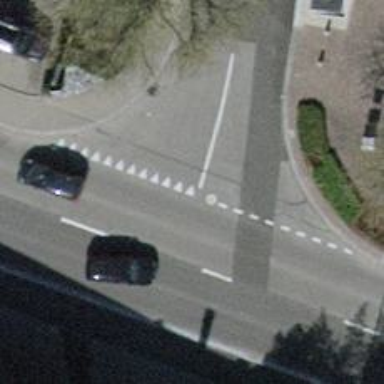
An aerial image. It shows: Road with "give way" sign.